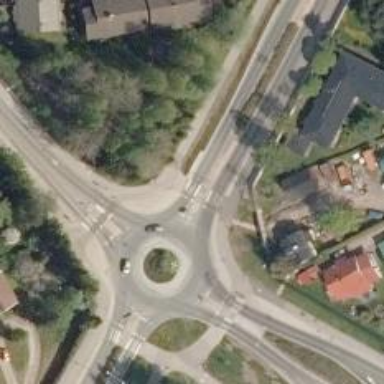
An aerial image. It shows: Uncontrolled road crossing.